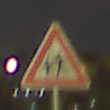
Verkehrszeichen: KinderRechts
Umgebung: Outdoor, Urban
Tageszeit: Night
Wetter: PartlyCloudy
Licht: Artificial
Jahreszeit: NotSpecified
Kontrast: HighContrast